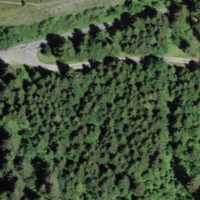
EUNIS habitat code: 43
Species observed at this site:
Episyrphus balteatus
Boloria titania
Zygaena transalpina